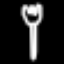
Label: fork